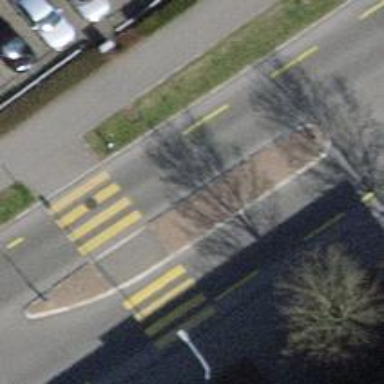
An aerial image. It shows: Marked crossing with pedestrian island.